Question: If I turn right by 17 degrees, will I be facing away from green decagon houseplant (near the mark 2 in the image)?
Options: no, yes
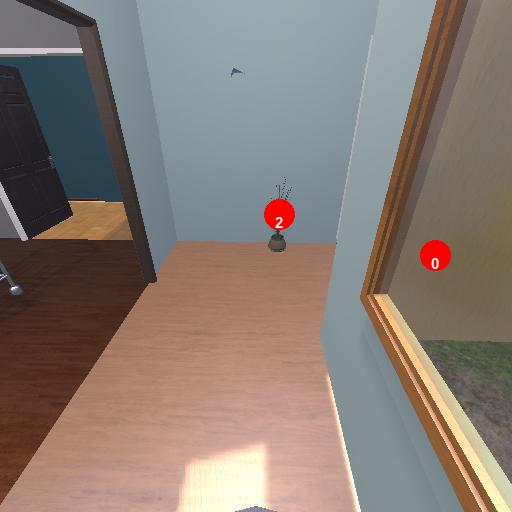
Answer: no